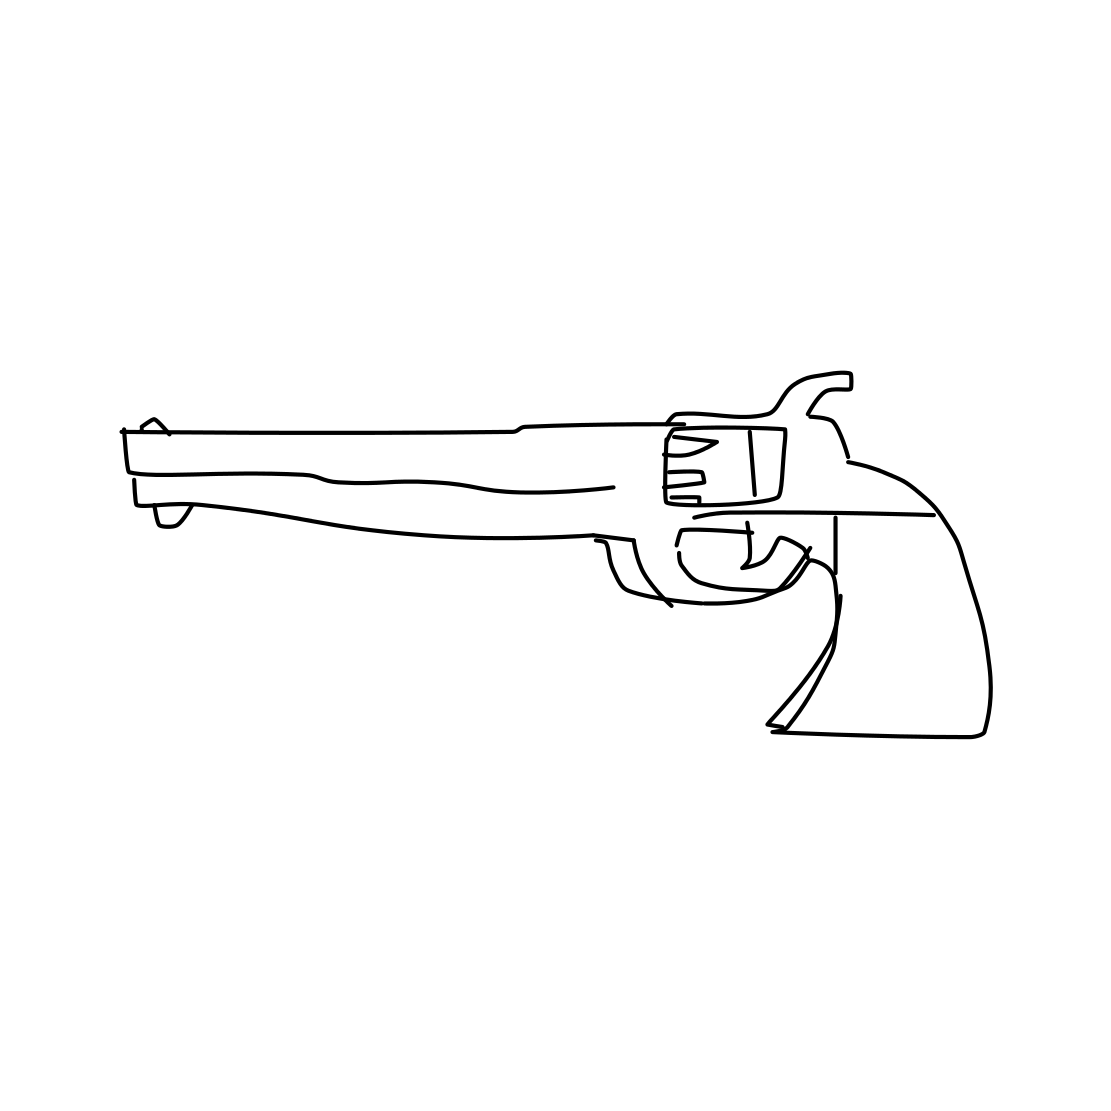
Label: revolver